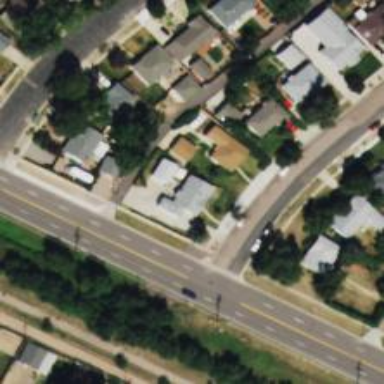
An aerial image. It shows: Alleyway designated as service road.